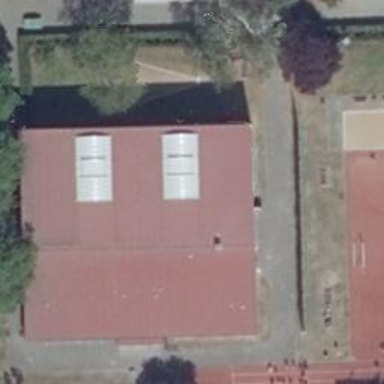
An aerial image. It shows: Civic building serving as sports center with multiple sports facilities.